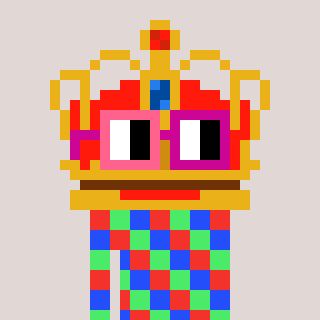
a pixel art character with square pink and red glasses, a crown-shaped head and a darkbrown-colored body on a warm background